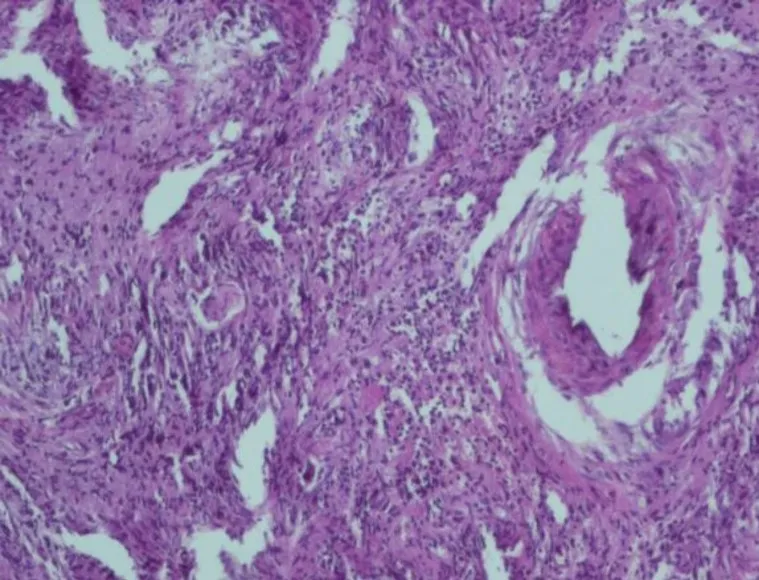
Pathologic view of the patient's sinonasal mucosa.
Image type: pathology (h&e)